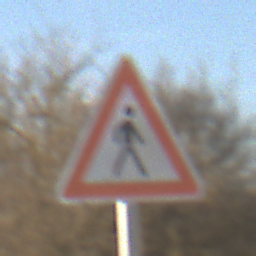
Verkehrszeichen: FussgaengerLinks
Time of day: MorningAfternoon
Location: Outdoor (Nature)
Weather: PartlyCloudy
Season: NotSpecified
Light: Natural